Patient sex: M
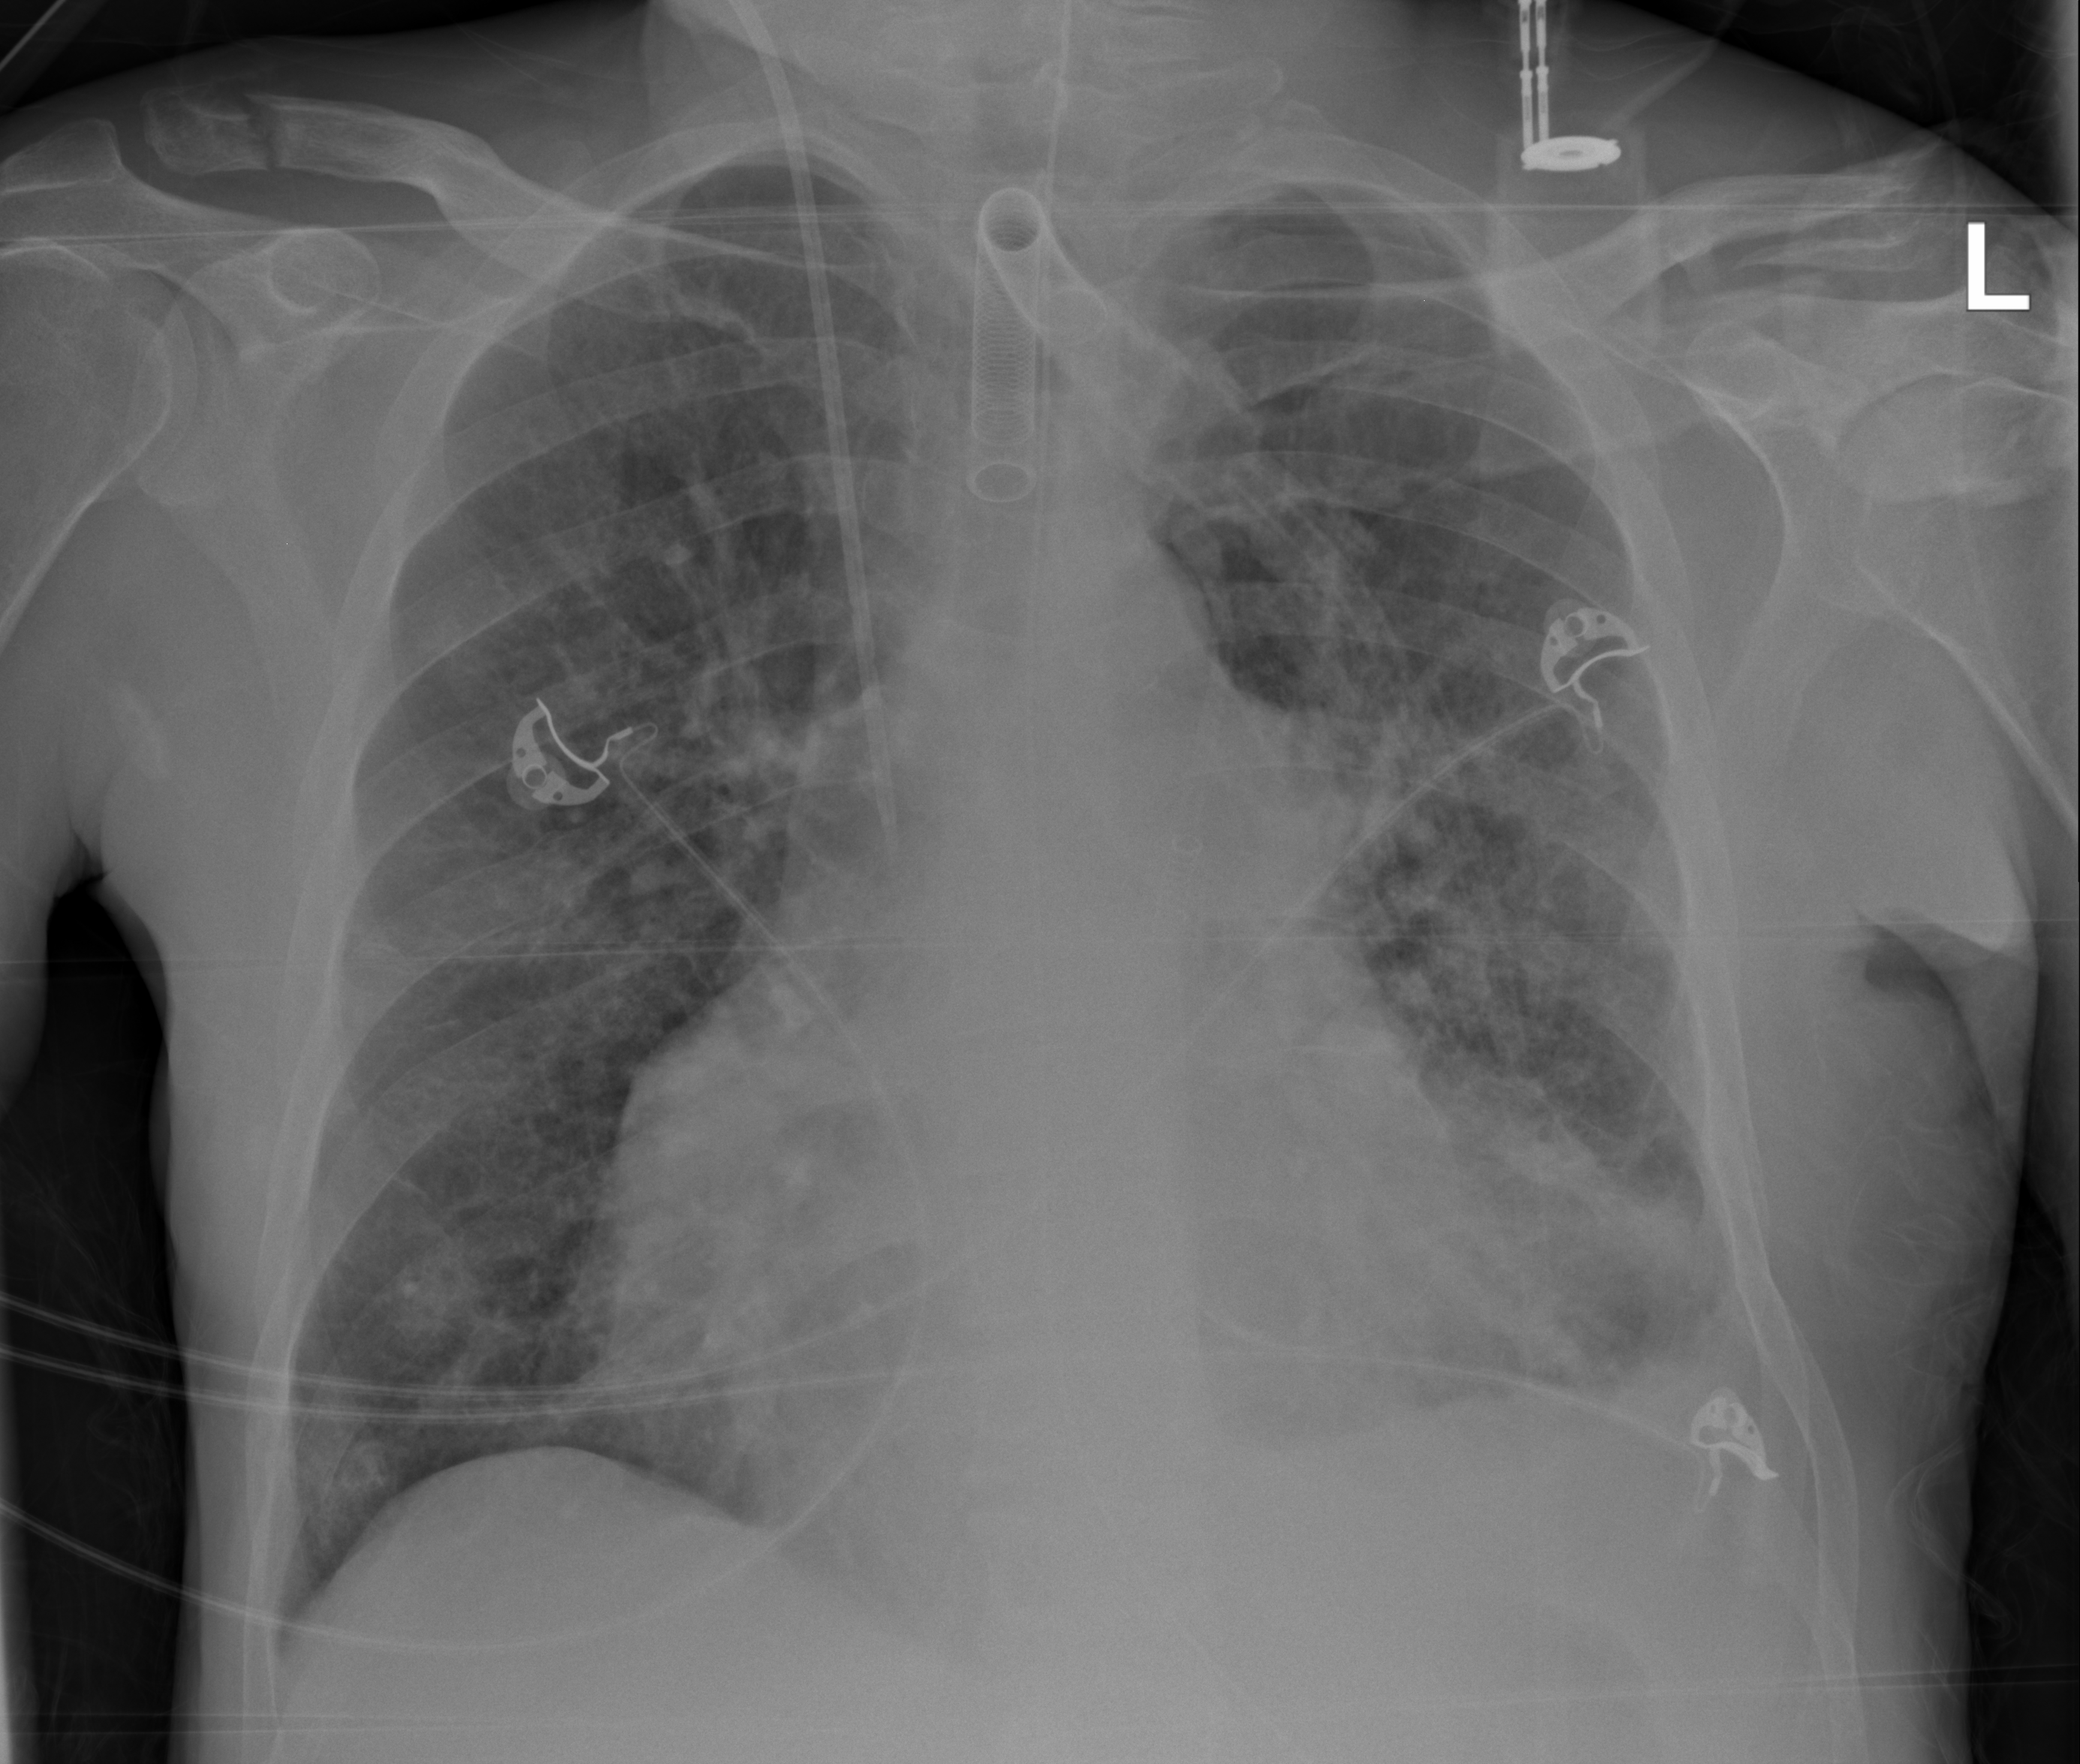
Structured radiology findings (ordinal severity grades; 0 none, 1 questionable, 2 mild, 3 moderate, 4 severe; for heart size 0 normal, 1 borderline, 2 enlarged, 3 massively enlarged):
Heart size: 2
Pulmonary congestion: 2
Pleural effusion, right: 1
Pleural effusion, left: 2
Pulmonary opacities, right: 2
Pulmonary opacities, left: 2
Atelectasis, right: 2
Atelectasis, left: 2